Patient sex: M
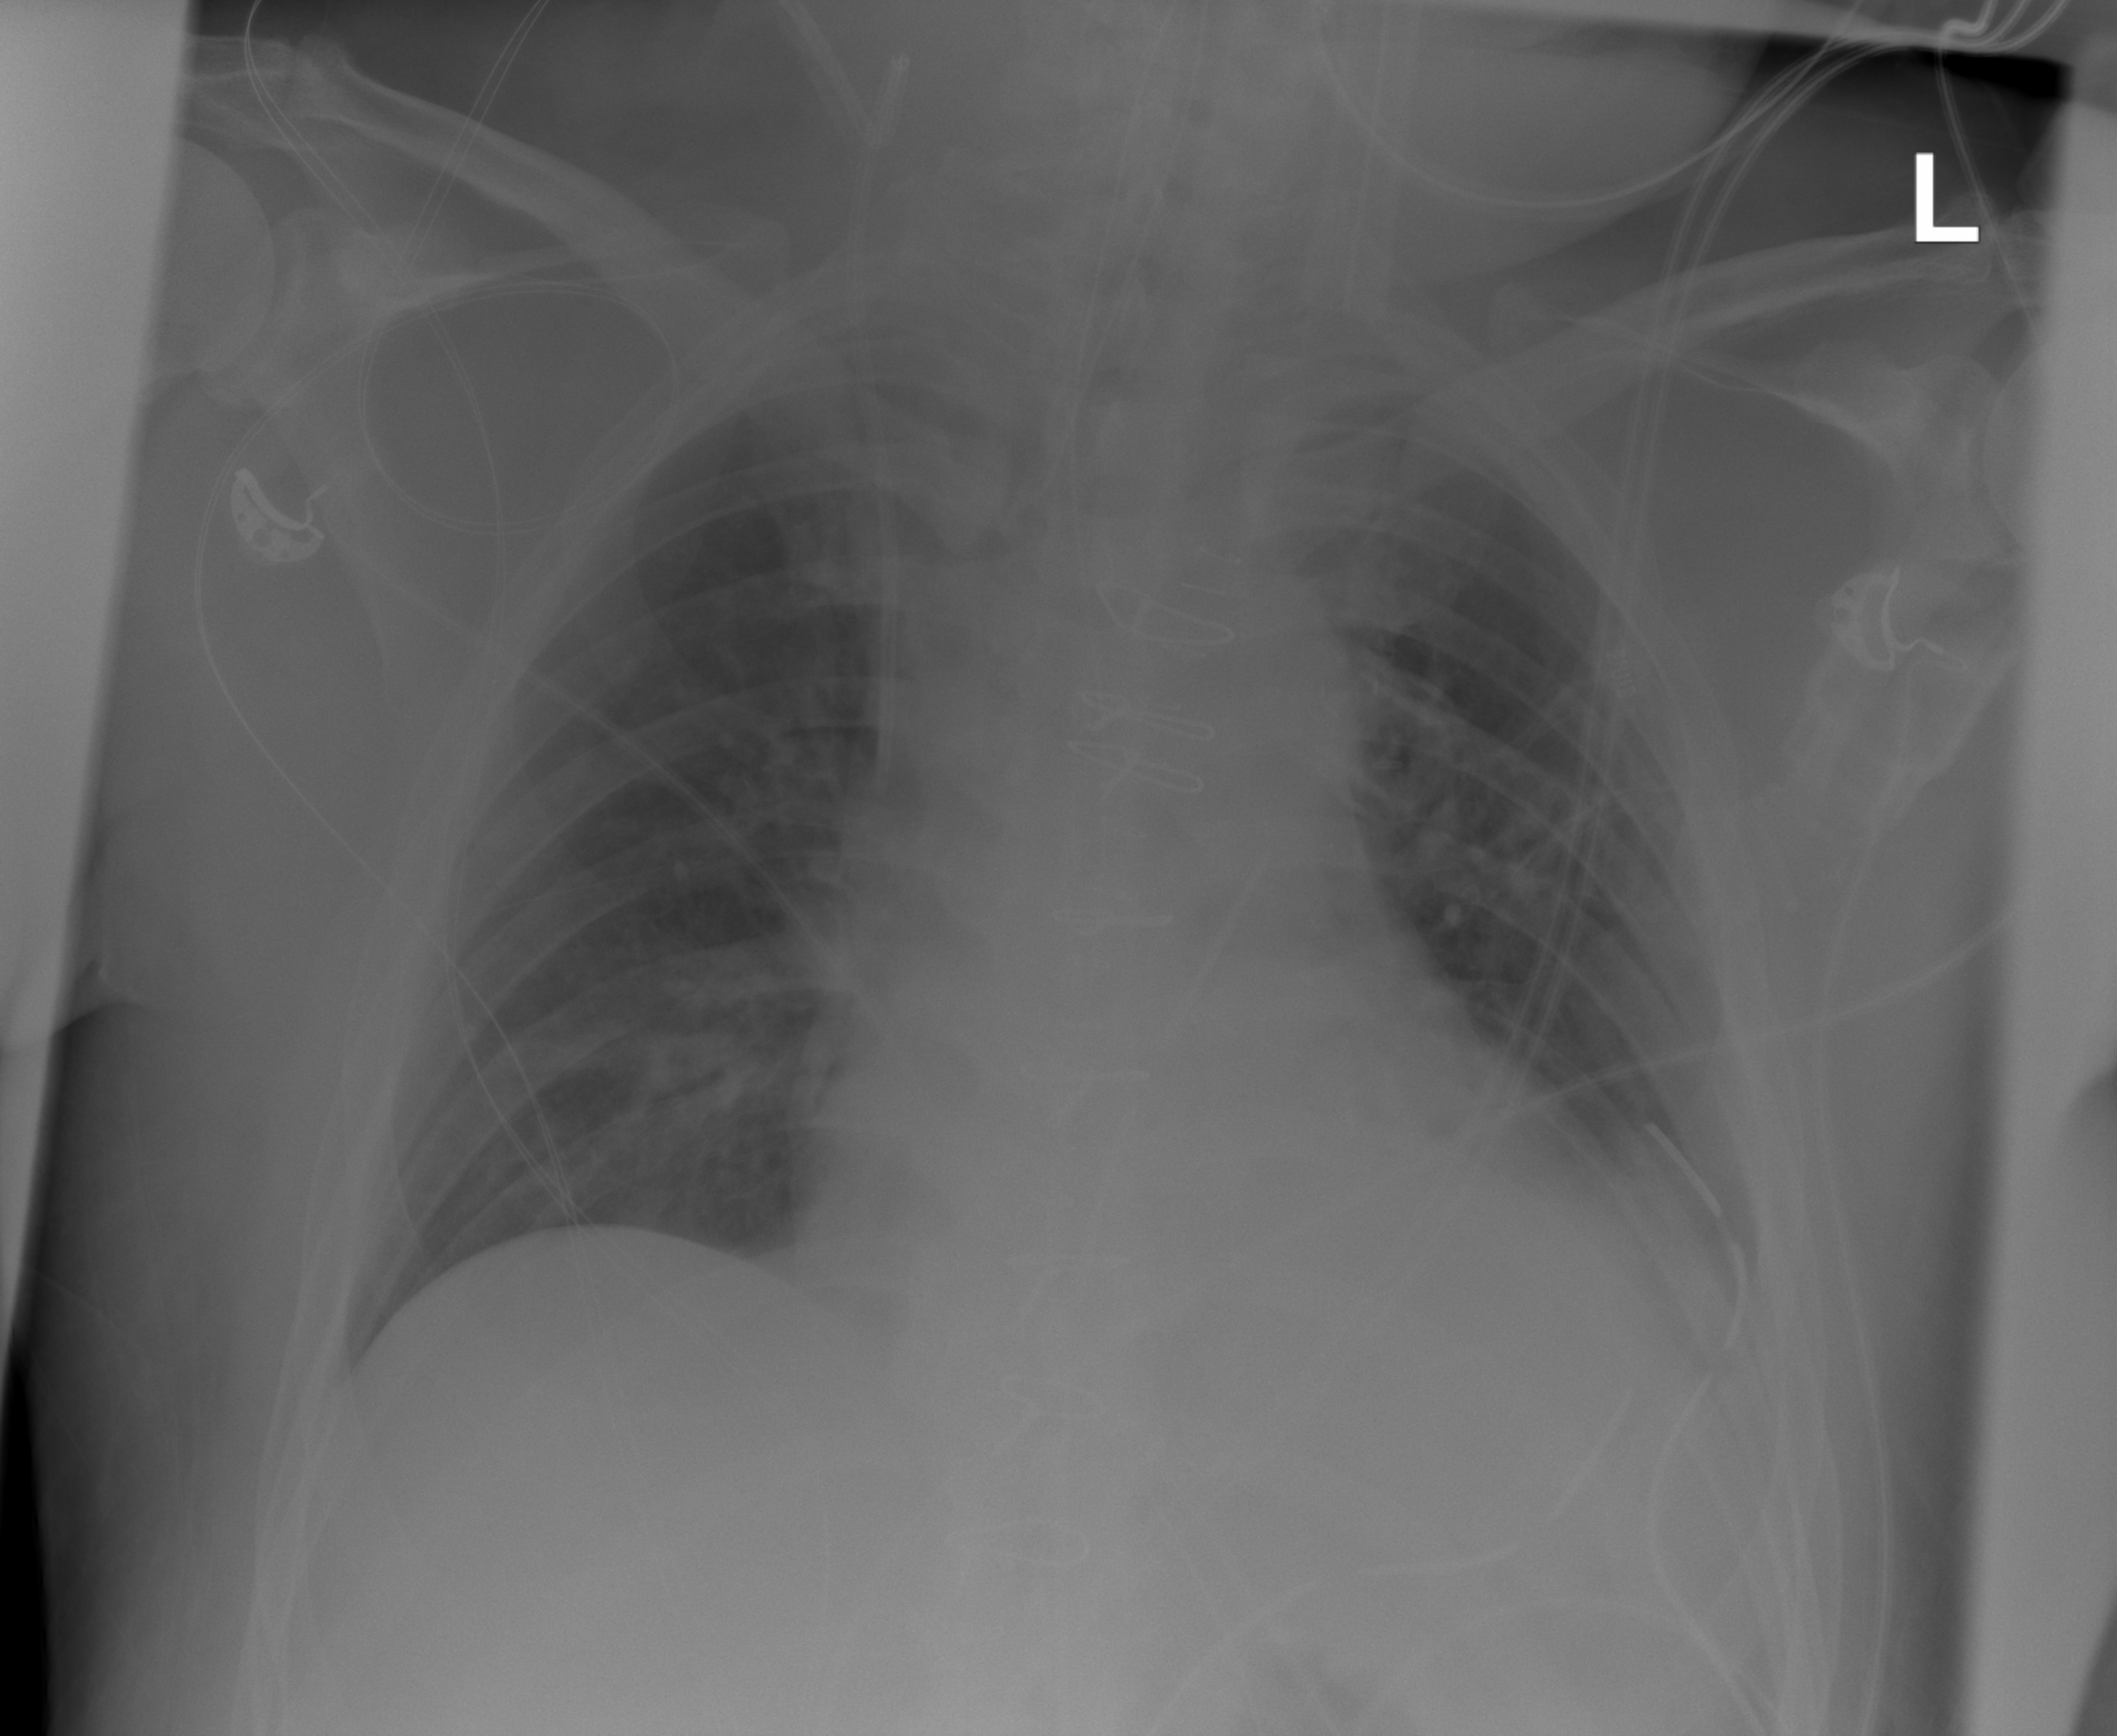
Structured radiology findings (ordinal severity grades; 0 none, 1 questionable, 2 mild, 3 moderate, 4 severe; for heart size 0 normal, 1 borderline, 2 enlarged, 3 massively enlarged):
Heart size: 2
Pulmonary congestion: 0
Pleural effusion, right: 0
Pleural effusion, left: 2
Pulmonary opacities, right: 0
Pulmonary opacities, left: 0
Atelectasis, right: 0
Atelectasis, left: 2